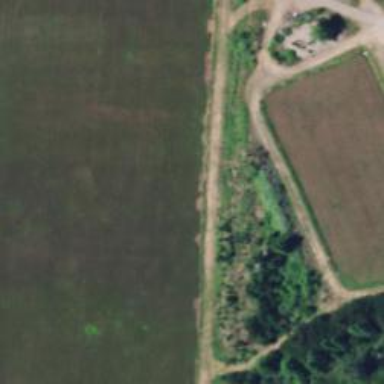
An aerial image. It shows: Farmland with cranberries as the main crop.